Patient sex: F
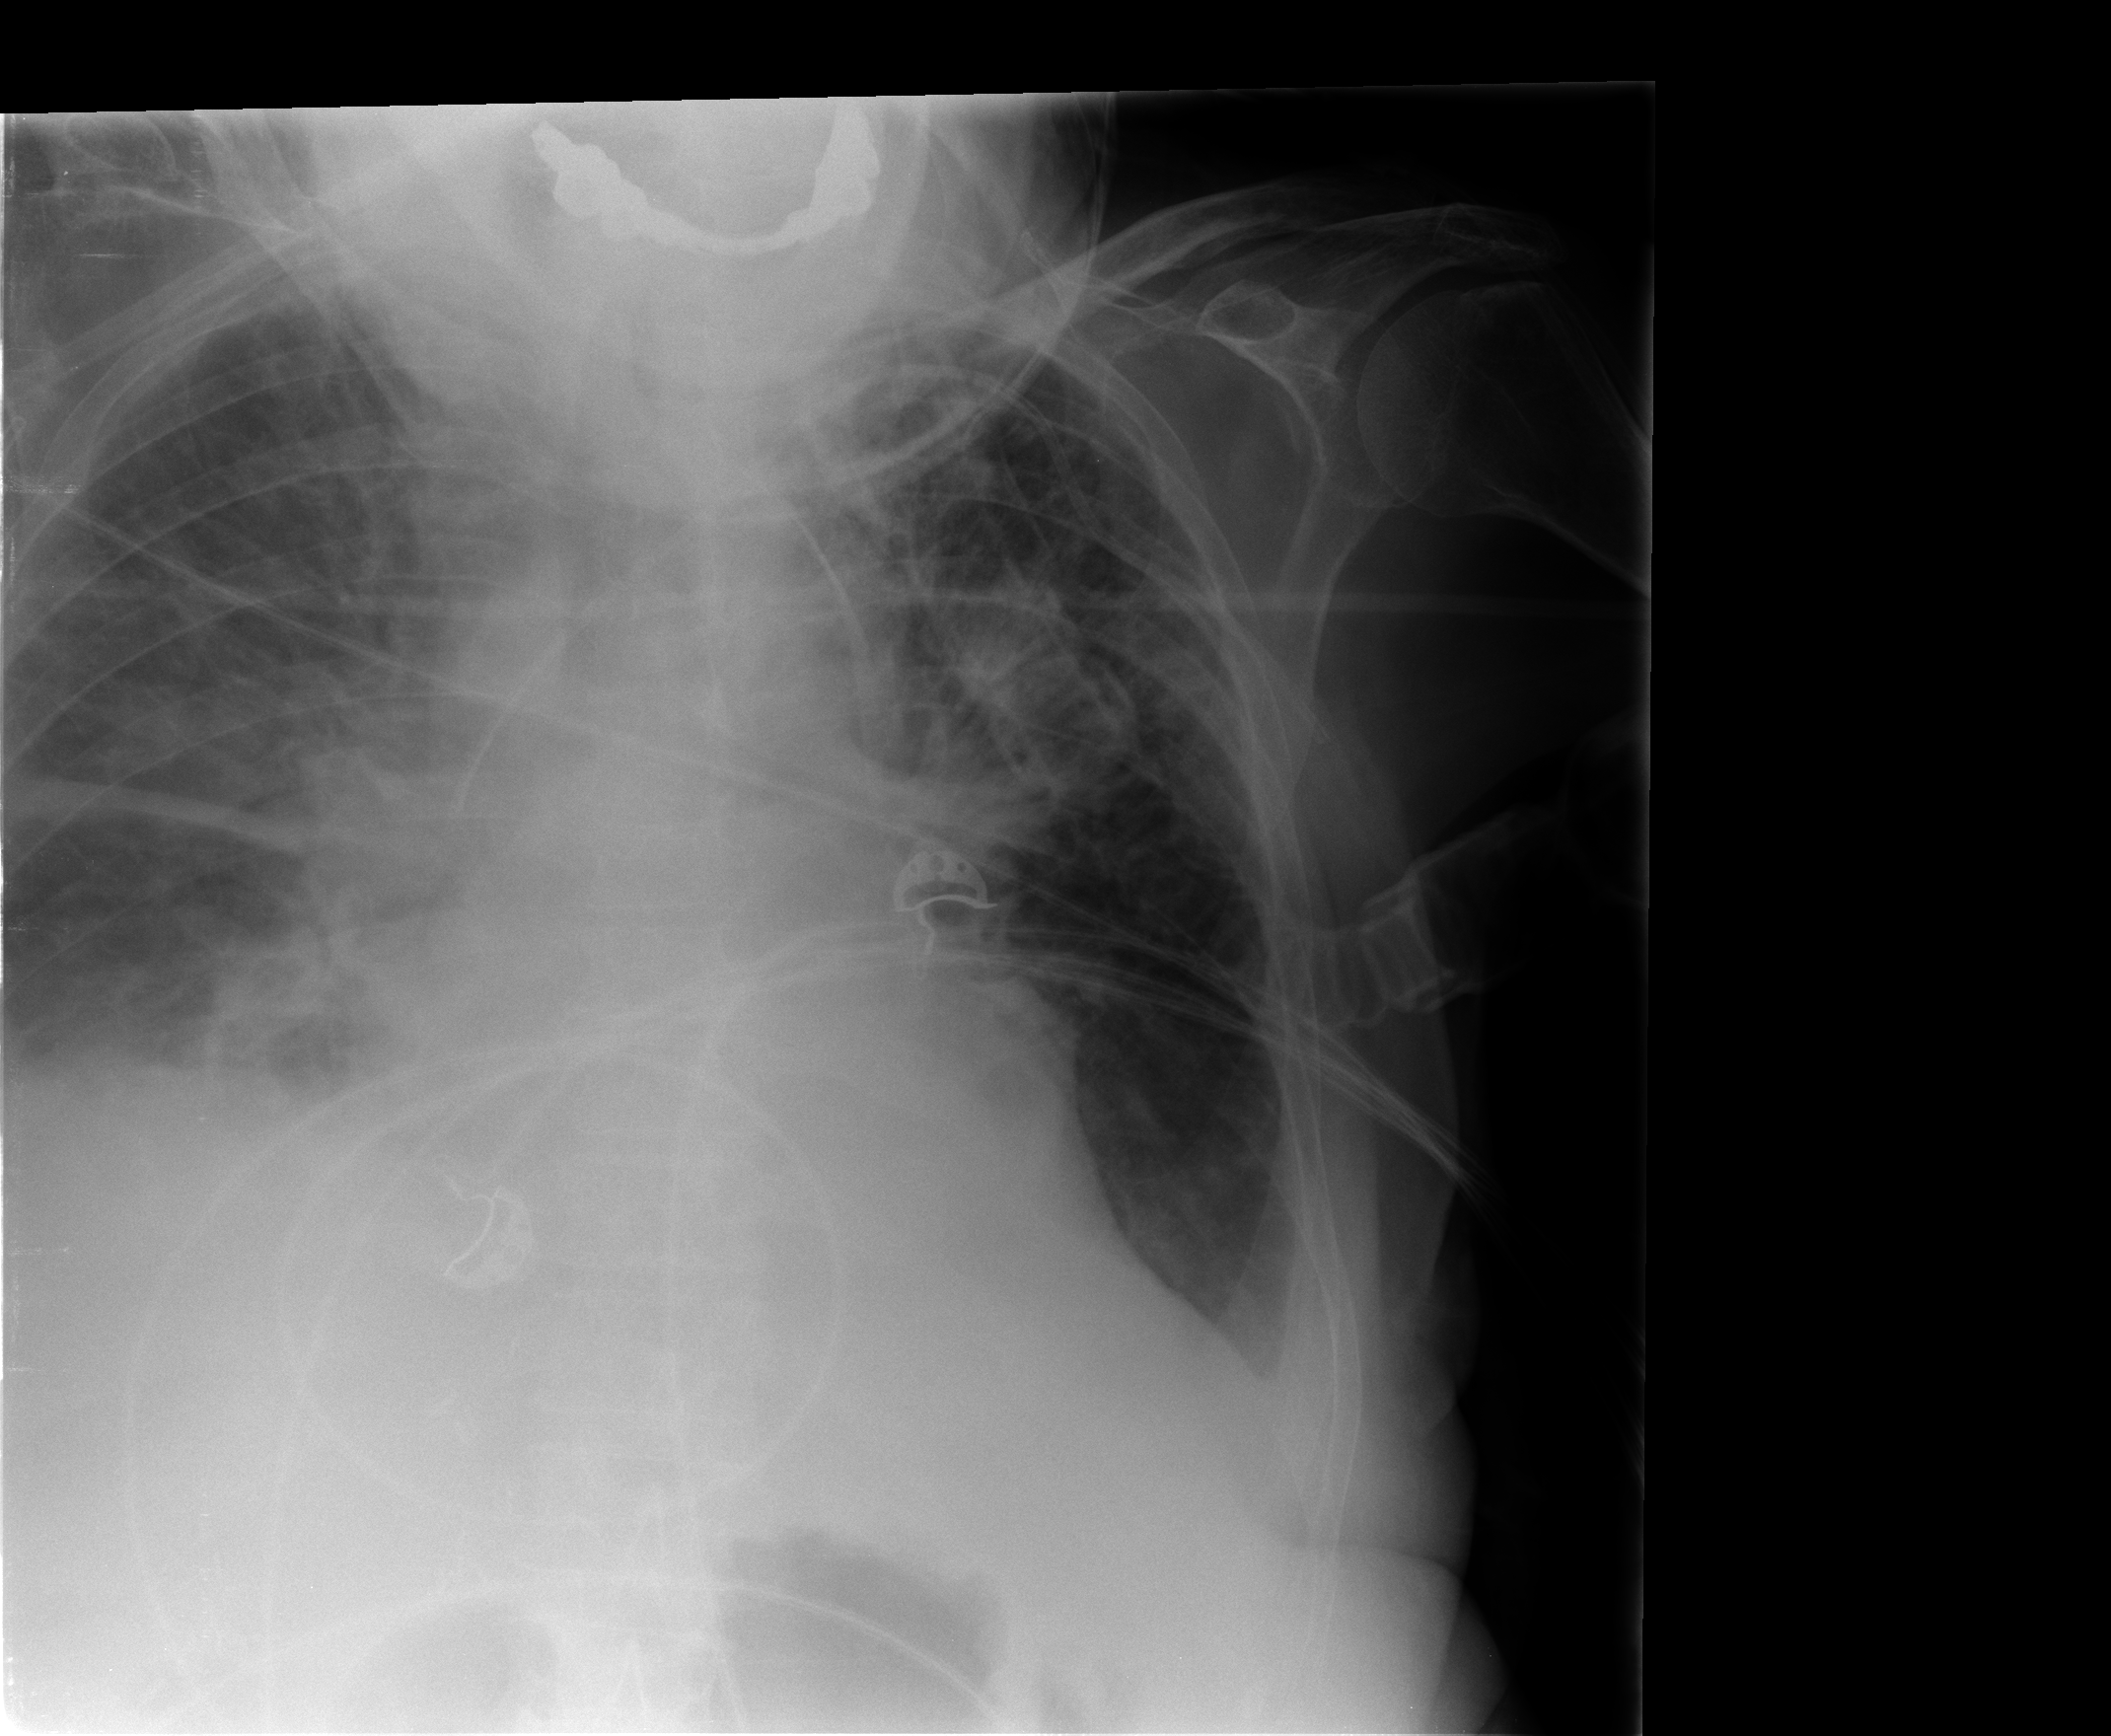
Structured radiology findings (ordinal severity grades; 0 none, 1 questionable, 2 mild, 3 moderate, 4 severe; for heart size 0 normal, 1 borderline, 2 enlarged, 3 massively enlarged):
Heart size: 2
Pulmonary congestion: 3
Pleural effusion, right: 2
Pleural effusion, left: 2
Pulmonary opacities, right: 1
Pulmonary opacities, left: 1
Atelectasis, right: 3
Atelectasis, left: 2